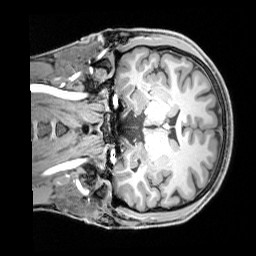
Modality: T1w
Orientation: coronal
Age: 25
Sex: male
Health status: healthy
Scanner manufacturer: siemens
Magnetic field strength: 3 T
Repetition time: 1.65 s
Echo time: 0.00182 s